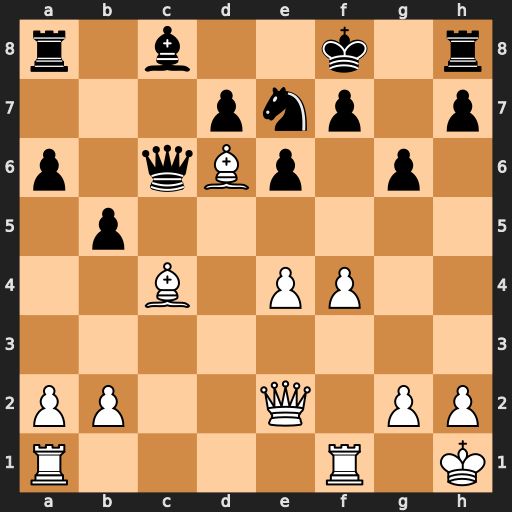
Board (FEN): r1b2k1r/3pnp1p/p1qBp1p1/1p6/2B1PP2/8/PP2Q1PP/R4R1K
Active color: w
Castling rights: -
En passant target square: -
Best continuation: Bxe7+ Kxe7 Bd5